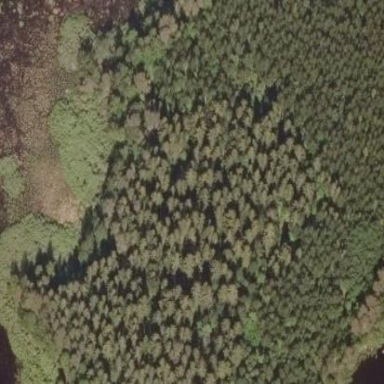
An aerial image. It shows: Beautiful woodland area.